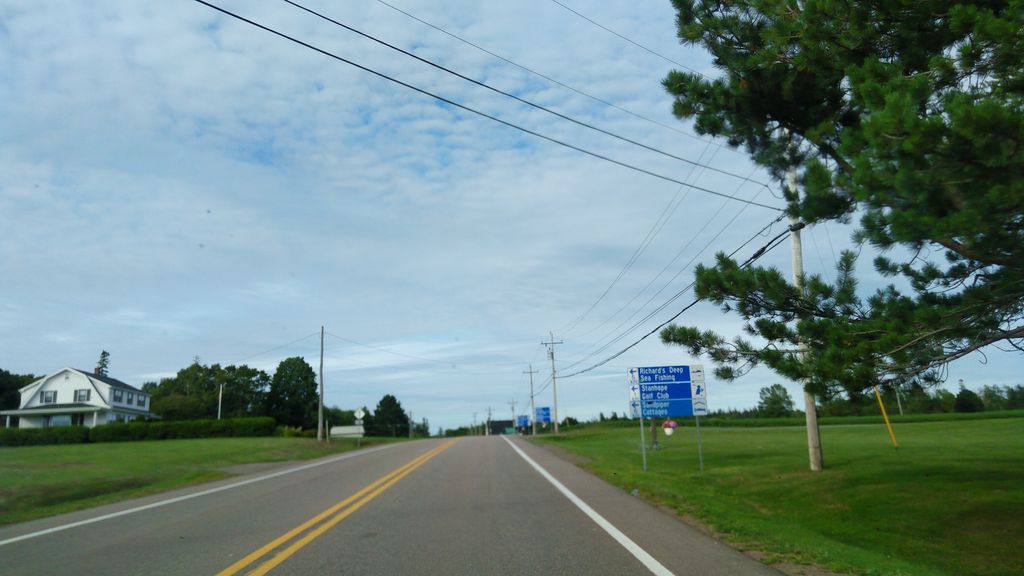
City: charlottetown